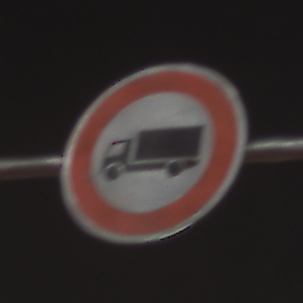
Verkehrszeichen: VerbotFuerKraftfahrzeugeUeberDreiKommaFuenfTonnen
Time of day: Night
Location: Outdoor (Urban)
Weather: PartlyCloudy
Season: NotSpecified
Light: Artificial